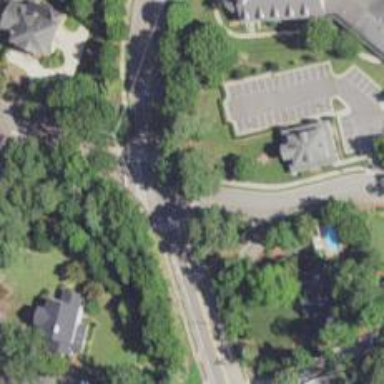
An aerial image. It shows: Marked road crossing.